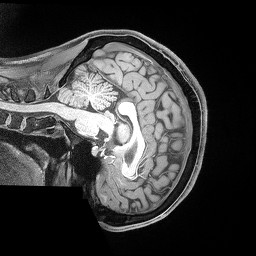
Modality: T1w
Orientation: sagittal
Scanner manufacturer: siemens
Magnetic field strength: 3 T
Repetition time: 2.53 s
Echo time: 0.00169 s